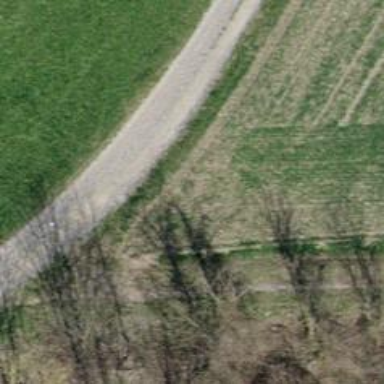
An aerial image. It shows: Gravel track with grade3 tracktype.